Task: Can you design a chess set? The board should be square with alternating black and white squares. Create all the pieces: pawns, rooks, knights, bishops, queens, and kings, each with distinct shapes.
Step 3413:
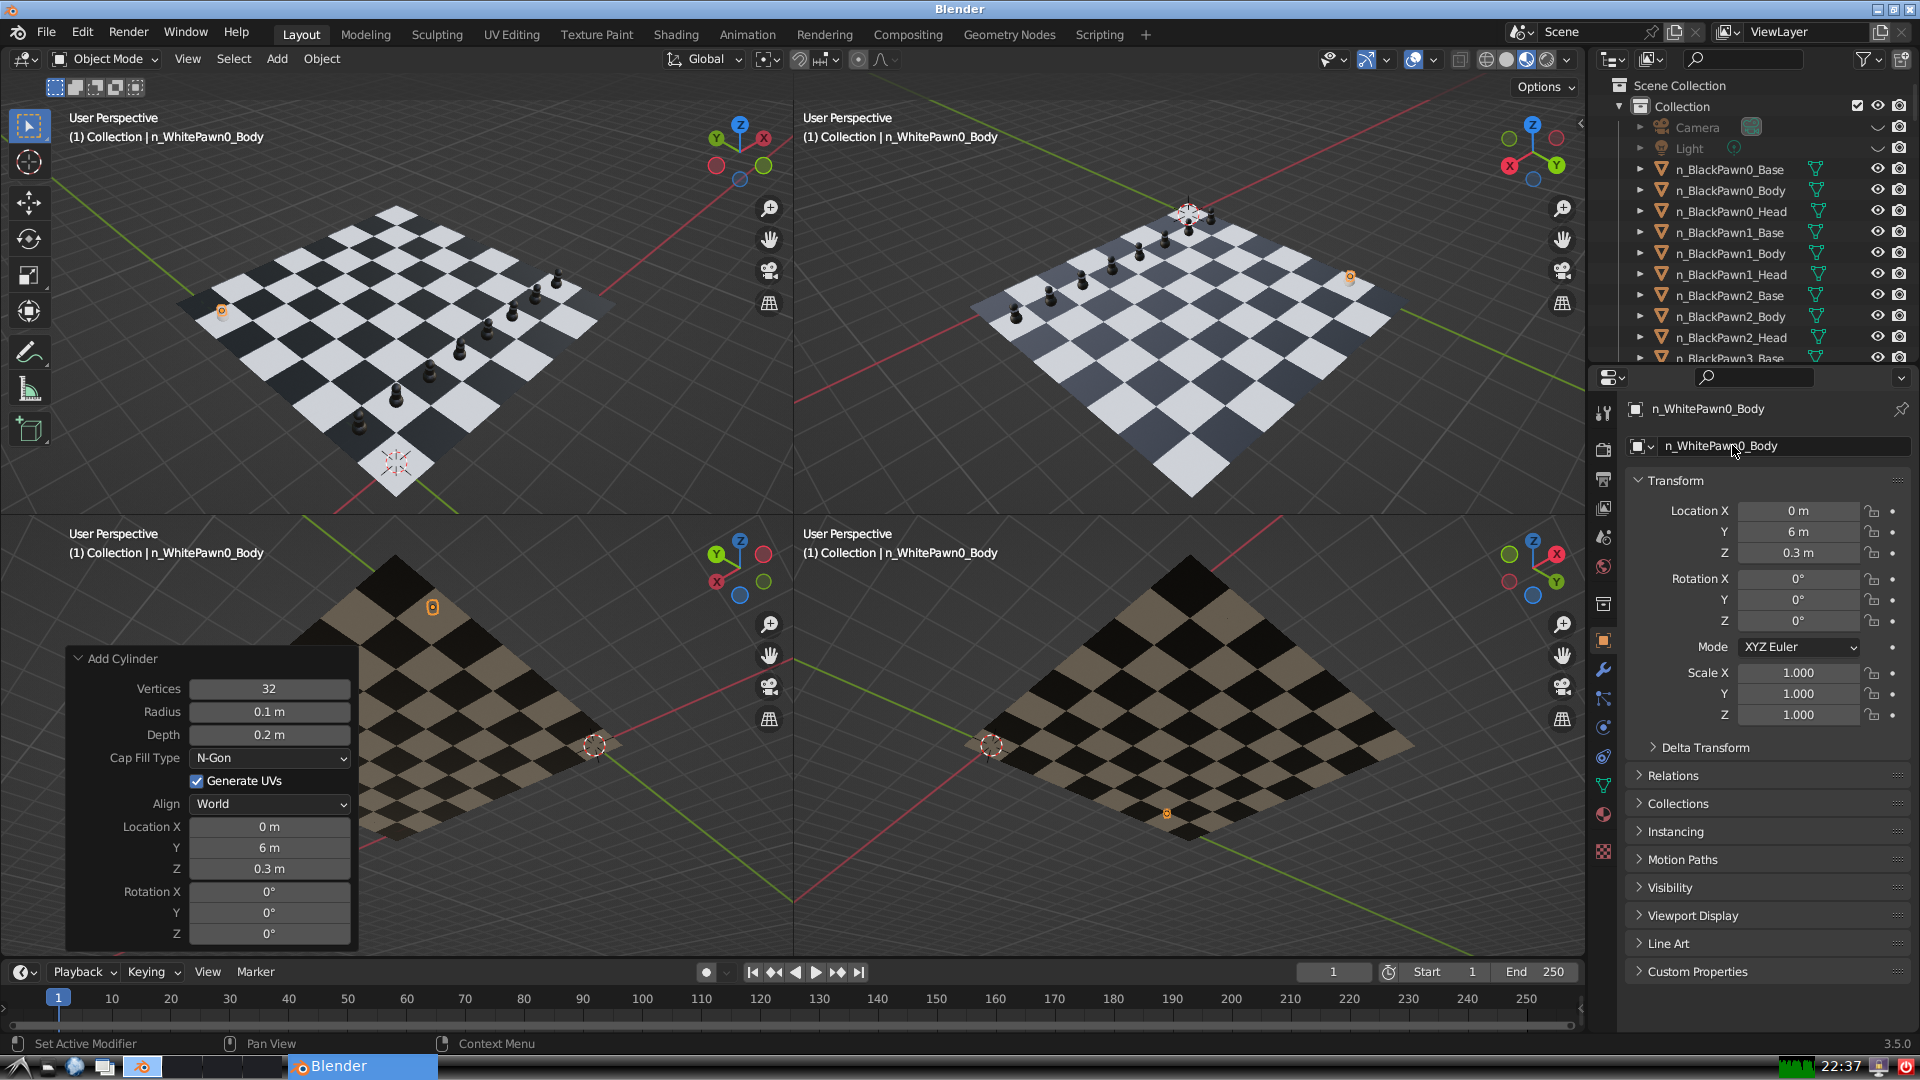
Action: {"mouse_move": [1603, 815]}